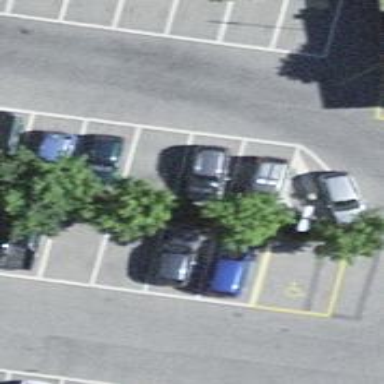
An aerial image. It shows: Charging station.